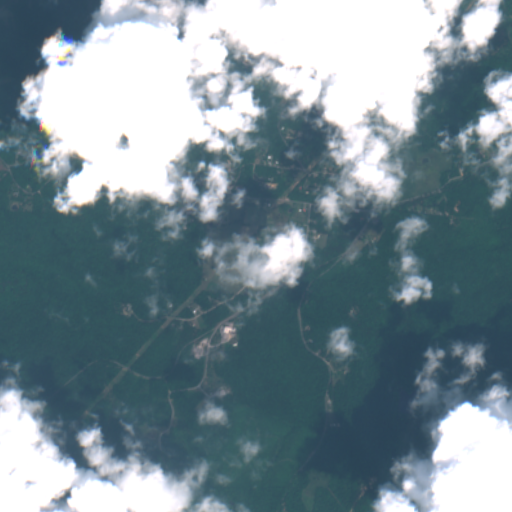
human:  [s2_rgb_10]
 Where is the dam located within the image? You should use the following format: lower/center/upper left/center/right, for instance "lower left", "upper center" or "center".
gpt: The dam is located in the lower right of the image.
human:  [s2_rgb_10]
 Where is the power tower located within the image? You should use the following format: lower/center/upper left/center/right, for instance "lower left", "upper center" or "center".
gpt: The power tower is located in the lower left of the image.
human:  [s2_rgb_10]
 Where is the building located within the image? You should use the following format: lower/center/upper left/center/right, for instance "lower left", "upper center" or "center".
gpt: There is no building in the image.